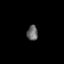
Tissue: lung
Cell type: Endothelial cells
Senescence score: 0.2374
Nuclear area (px): 160
Mean DAPI intensity: 103.969